Field crop: tomato
Growth stage: 1
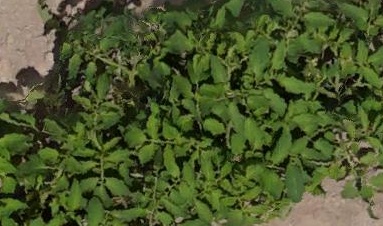
Species: tomato